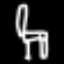
Label: chair